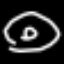
Label: donut